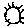
Label: sun